Interaction volume radius: 10 \u00c5
Interaction volume height: 10 \u00c5
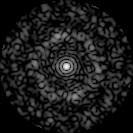
Disorder parameter: 0.8159